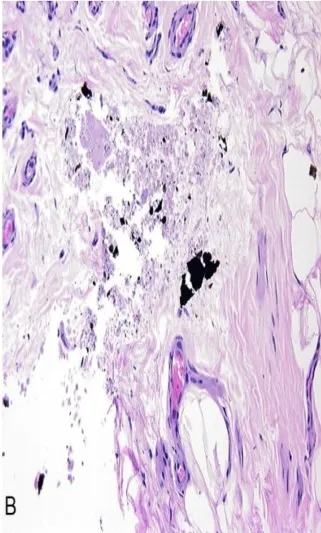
Necrotic debris admixed with black material, but no significant inflammation. Original magnification 200x.
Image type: pathology (h&e)